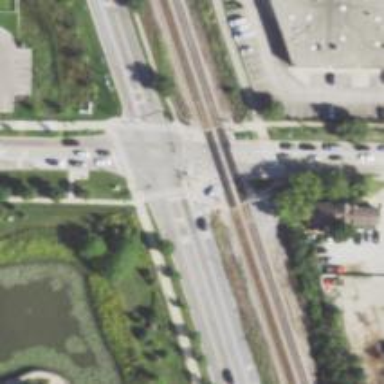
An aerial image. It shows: Railway crossing.